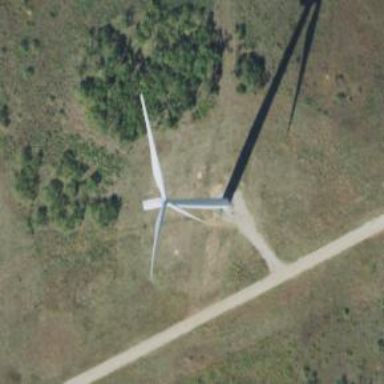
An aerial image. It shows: Wind generator powered by horizontal axis wind turbine.